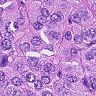
Metastatic tissue present: yes